Aerial crown-view tile of a tropical tree (Barro Colorado Island, Panama), acquired 20241014:
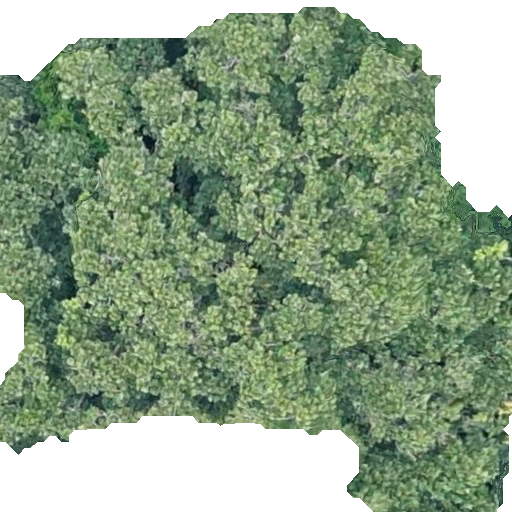
Species: Anacardium excelsum
GBIF accepted scientific name: Anacardium excelsum
Crown area: 352.081 m²